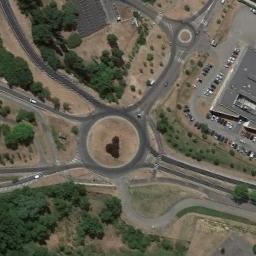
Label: roundabout